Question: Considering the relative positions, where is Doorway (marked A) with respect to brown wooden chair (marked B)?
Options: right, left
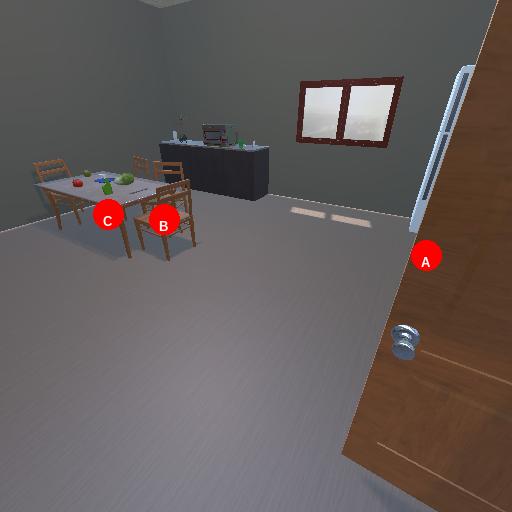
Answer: right